Interaction volume radius: 5 \u00c5
Interaction volume height: 10 \u00c5
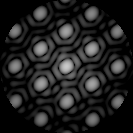
Disorder parameter: 0.03222